Question: I have written an OSX app that uses iCloud document storage. Whenever I open it in Mountain Lion (not on Lion), an iCloud window opens that looks like the following:

Is there a way to prevent this from happening on launch?
1) 'applicationShouldOpenUntitledFile:' is not getting called (yes, I'm sure I'm listening in my delegate.
2) If I force quit the app, the next time it opens, I don't get the dialog. But, if I go through the normal Quit process, it does appear.
The 'applicationShouldOpenUntitledFile:' from the duplicate question was not working. After lots of experimentation, I figured out that if I remove the 'NSDocumentClass' key and value from my Info.plist in the 'CFBundleDocumentTypes' array, the window is no longer opened. I've added that answer to the duplicate question as well.
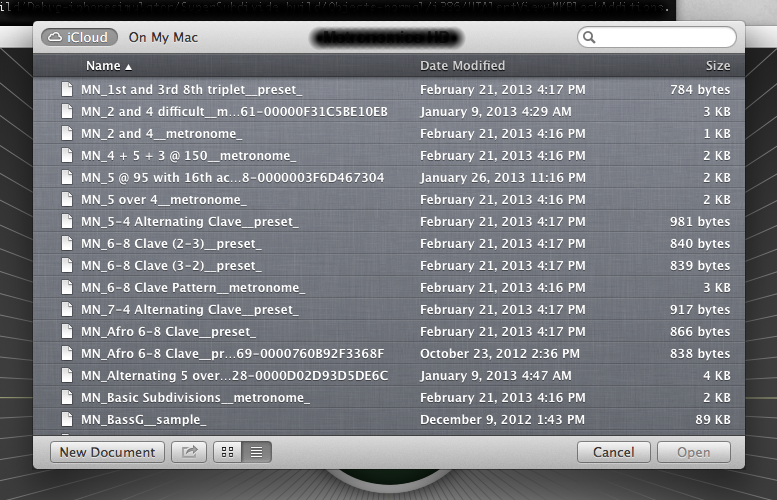
Answer: The 'applicationShouldOpenUntitledFile:' from <URL> was not working. After lots of experimentation, I figured out that if I remove the 'NSDocumentClass' key and value from my 'Info.plist' in the 'CFBundleDocumentTypes' array, the window is no longer opened.